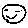
Label: smiley face